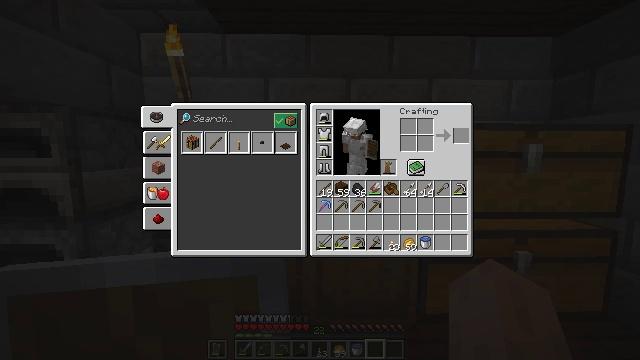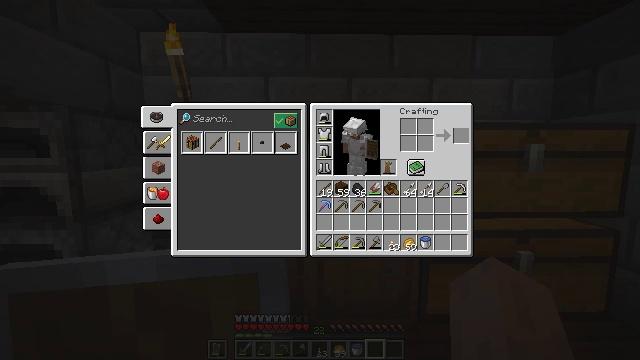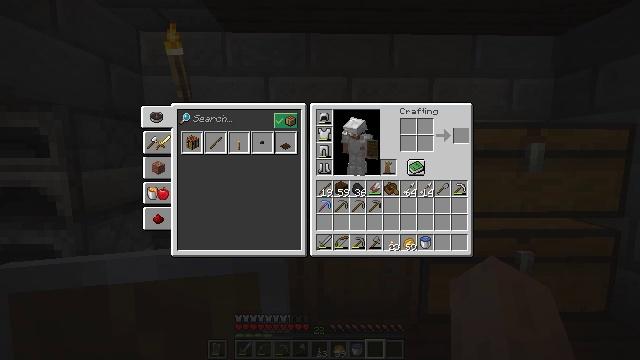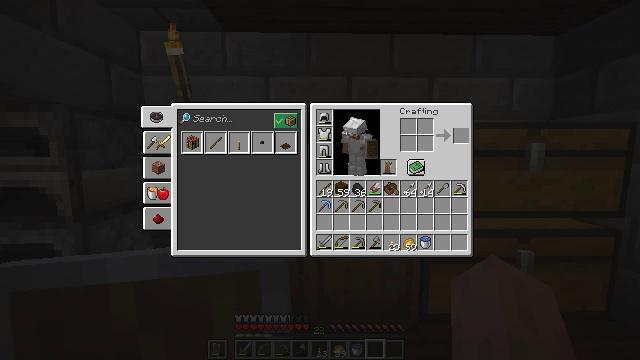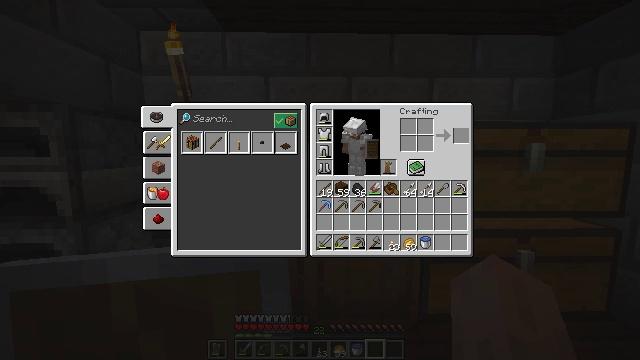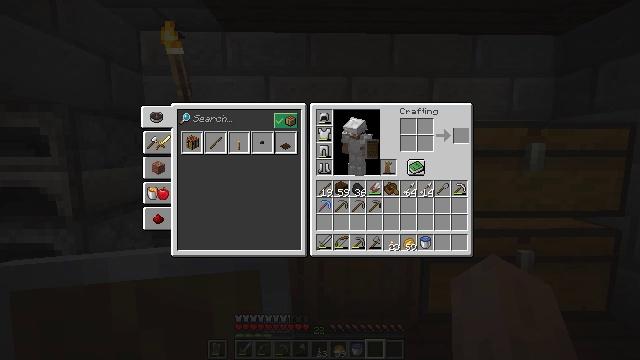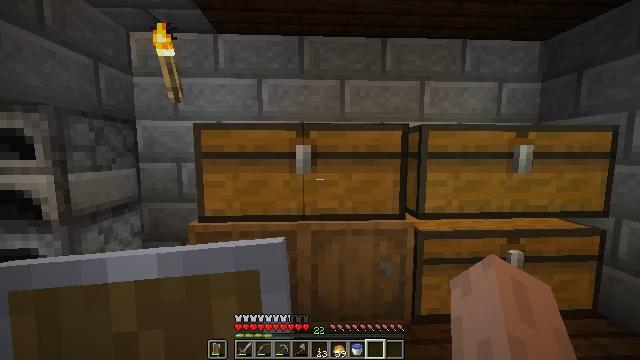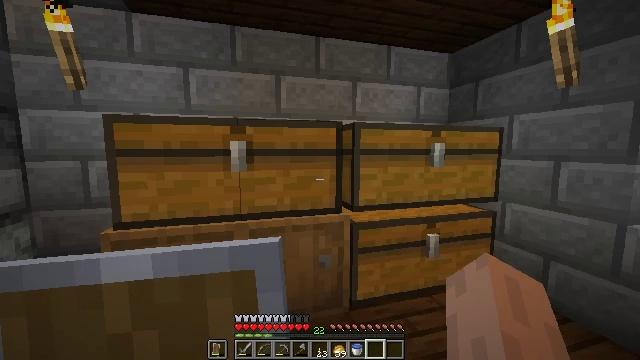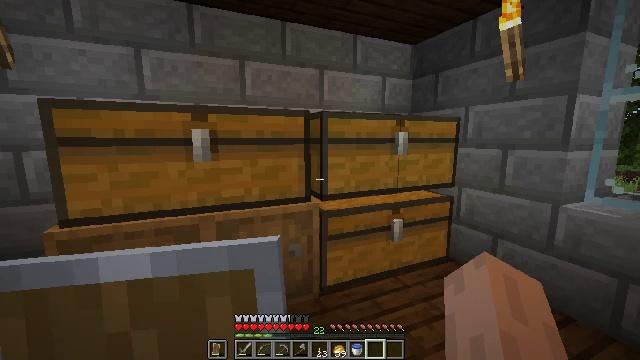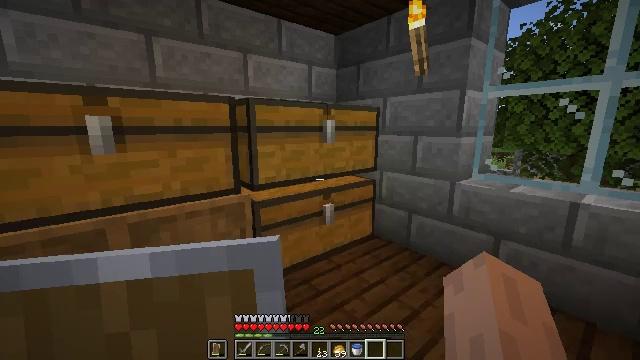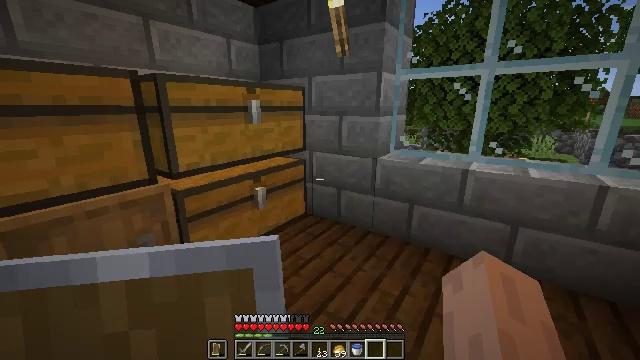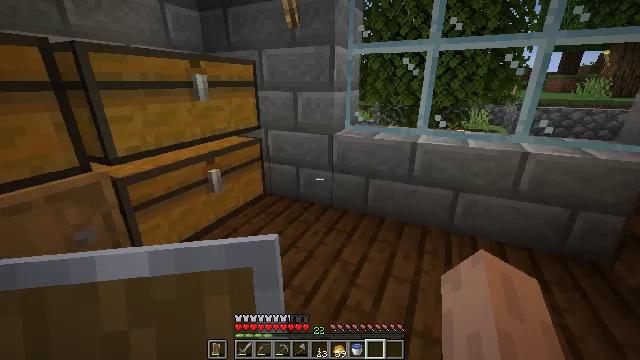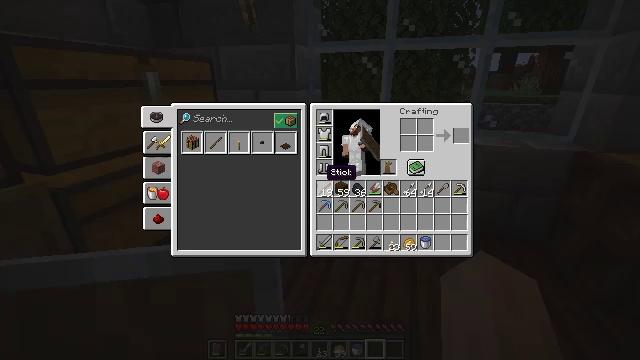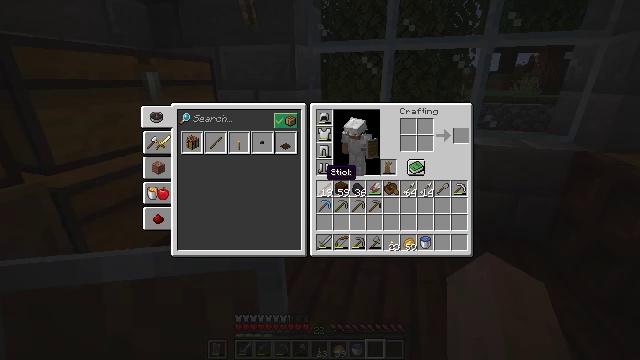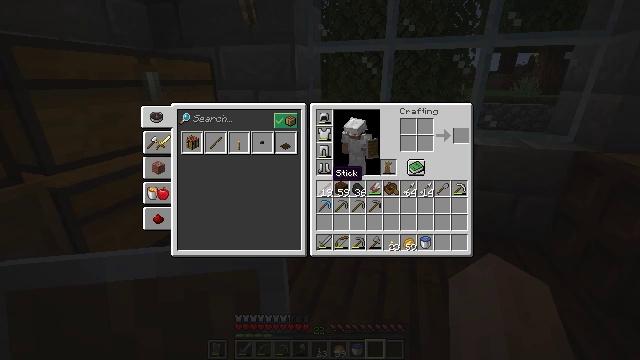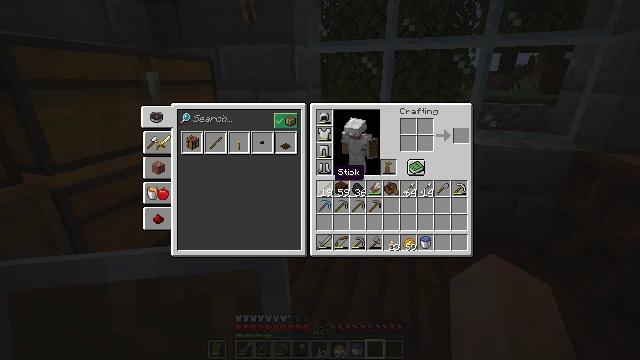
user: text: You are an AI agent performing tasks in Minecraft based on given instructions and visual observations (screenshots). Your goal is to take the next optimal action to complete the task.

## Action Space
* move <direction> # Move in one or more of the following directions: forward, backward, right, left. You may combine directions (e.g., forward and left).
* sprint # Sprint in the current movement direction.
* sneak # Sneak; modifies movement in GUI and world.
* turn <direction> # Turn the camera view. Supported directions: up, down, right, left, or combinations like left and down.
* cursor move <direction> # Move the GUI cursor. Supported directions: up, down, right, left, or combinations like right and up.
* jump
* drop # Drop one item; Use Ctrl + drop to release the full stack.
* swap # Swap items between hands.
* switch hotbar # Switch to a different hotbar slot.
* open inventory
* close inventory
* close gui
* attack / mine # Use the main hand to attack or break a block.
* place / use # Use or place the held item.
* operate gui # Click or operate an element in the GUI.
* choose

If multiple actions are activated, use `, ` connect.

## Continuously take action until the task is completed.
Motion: motion action
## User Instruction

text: Mine the chest to collect it.
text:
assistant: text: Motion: no_op
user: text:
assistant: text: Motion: no_op
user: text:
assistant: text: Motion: no_op
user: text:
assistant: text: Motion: no_op
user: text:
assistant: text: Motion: no_op
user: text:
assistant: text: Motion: turn right
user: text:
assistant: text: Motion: turn right
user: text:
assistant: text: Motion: turn right and down
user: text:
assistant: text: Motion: turn right and down
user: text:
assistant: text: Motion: turn right and down
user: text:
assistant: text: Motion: turn right and down
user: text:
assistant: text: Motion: turn right, open inventory
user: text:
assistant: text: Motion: open inventory
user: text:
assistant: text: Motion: open inventory
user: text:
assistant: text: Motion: no_op
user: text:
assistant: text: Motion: no_op
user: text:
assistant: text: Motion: no_op
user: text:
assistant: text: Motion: no_op
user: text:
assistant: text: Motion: no_op
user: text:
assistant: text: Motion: no_op
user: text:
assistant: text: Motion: no_op
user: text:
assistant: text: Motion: no_op
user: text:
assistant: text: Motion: no_op
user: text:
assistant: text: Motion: no_op
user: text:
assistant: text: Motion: no_op
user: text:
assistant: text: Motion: no_op
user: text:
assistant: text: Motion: no_op
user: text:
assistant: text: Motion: no_op
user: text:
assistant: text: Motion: no_op
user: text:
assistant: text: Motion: no_op